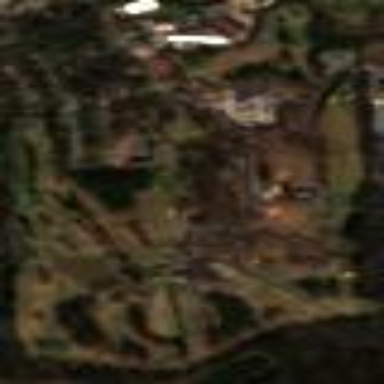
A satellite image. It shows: Golf course.